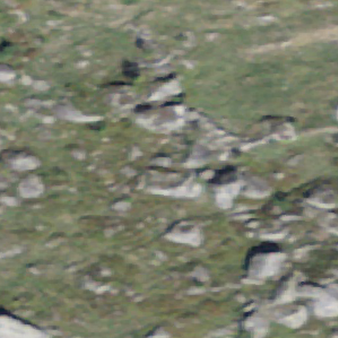
Label: bouldering_area